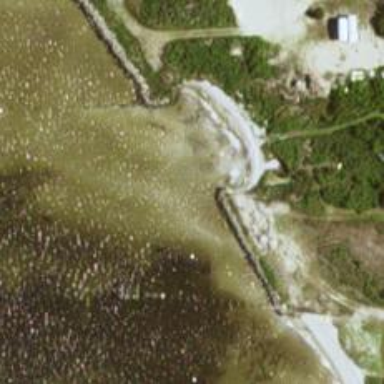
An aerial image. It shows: Breakwater structure.